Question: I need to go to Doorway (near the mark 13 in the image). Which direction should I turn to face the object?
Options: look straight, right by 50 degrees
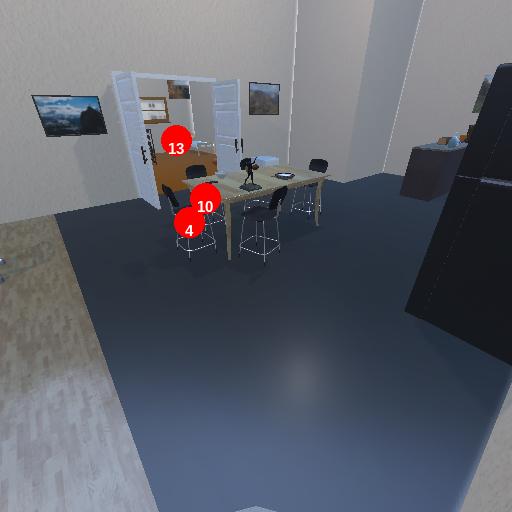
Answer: look straight